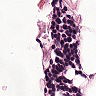
Metastatic tissue present: no